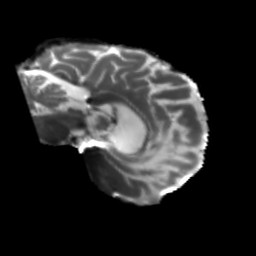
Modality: T2w
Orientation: sagittal
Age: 64
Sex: male
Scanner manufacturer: siemens
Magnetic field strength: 3 T
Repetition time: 5.25 s
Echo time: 0.08 s